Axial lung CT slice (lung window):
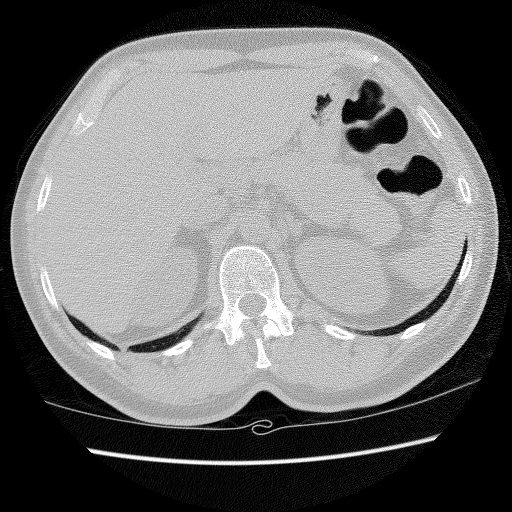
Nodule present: no